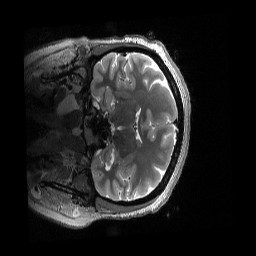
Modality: T2w
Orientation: coronal
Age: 35
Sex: female
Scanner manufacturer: siemens
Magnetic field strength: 3 T
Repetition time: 3.2 s
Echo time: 0.563 s